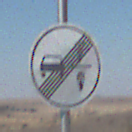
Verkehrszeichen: EndeVerbotUeberholenEinspurigeFahrzeuge
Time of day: Midday
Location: Outdoor (Nature)
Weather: Clear
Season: NotSpecified
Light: Natural